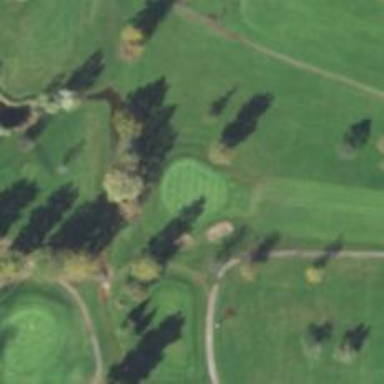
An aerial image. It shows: Golf hole.